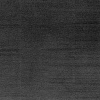
Atmospheric dust classification: dusty